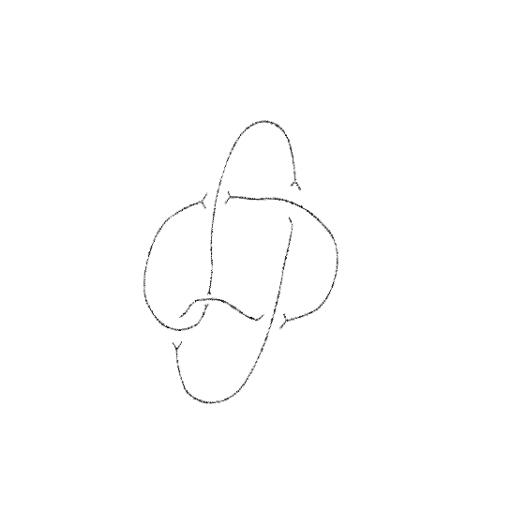
Crossing number: 5